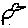
Label: bird